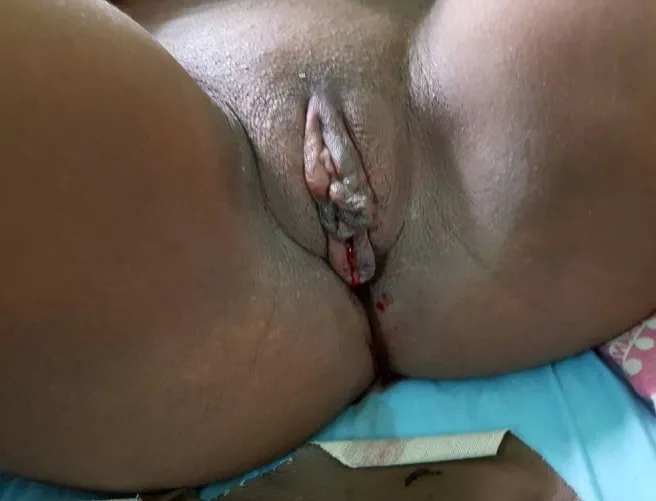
After resolution of hematoma.
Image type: medical_photograph (other_medical_photograph)